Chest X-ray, PA view. Patient: 64 years old, sex F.
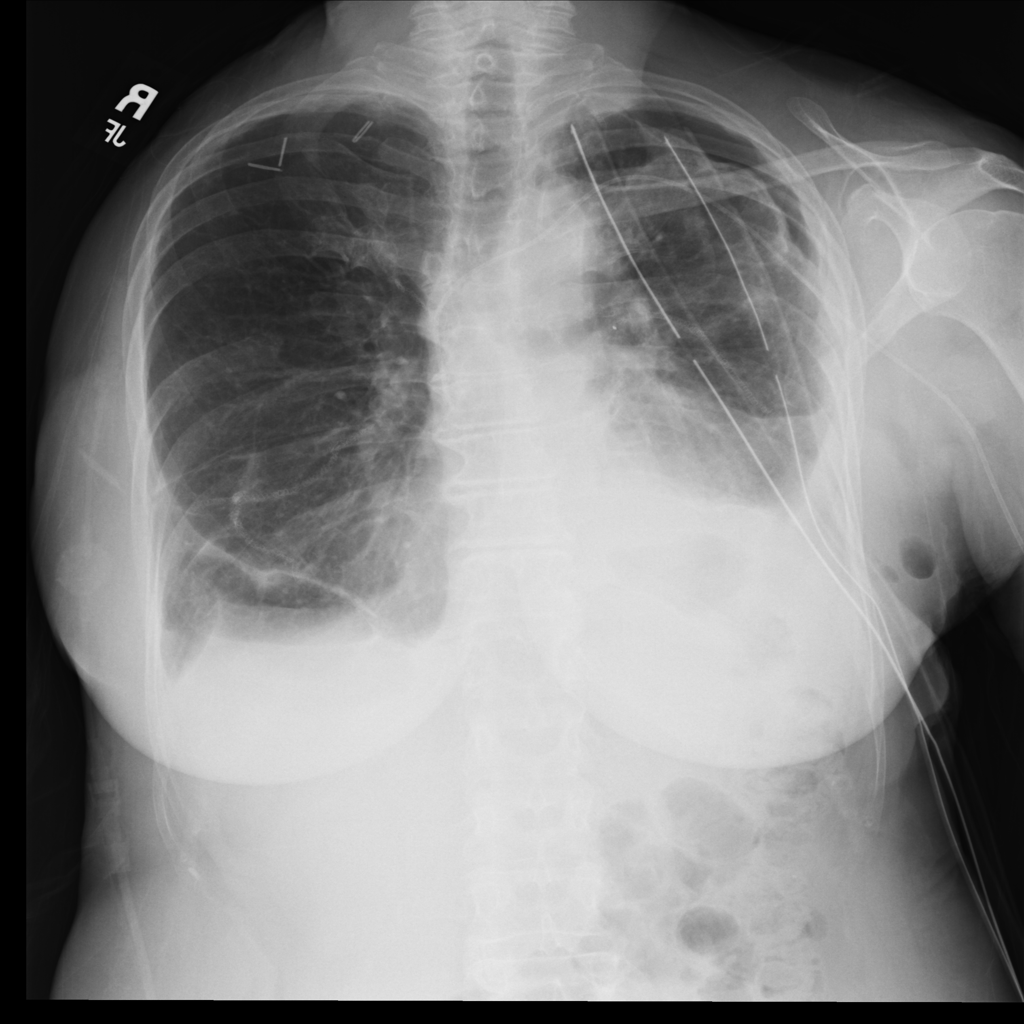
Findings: Pneumothorax